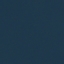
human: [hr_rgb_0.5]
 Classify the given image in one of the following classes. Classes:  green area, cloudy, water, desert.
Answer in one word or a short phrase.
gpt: water